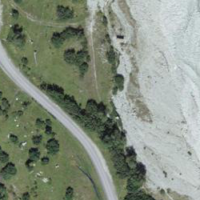
EUNIS habitat code: 31
Species observed at this site:
Hesperia comma
Erynnis tages
Carterocephalus palaemon
Callophrys rubi
Boloria titania
Podisma pedestris
Erebia montana
Fabriciana niobe
Silene dioica
Spinus spinus
Papilio machaon
Melitaea diamina
Erebia tyndarus
Chamaenerion fleischeri
Cupido minimus
Nucifraga caryocatactes
Erebia melampus
Gomphocerippus rufus
Aglais urticae
Polyommatus icarus
Parnassius apollo
Picus viridis
Periparus ater